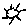
Label: sun